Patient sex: M
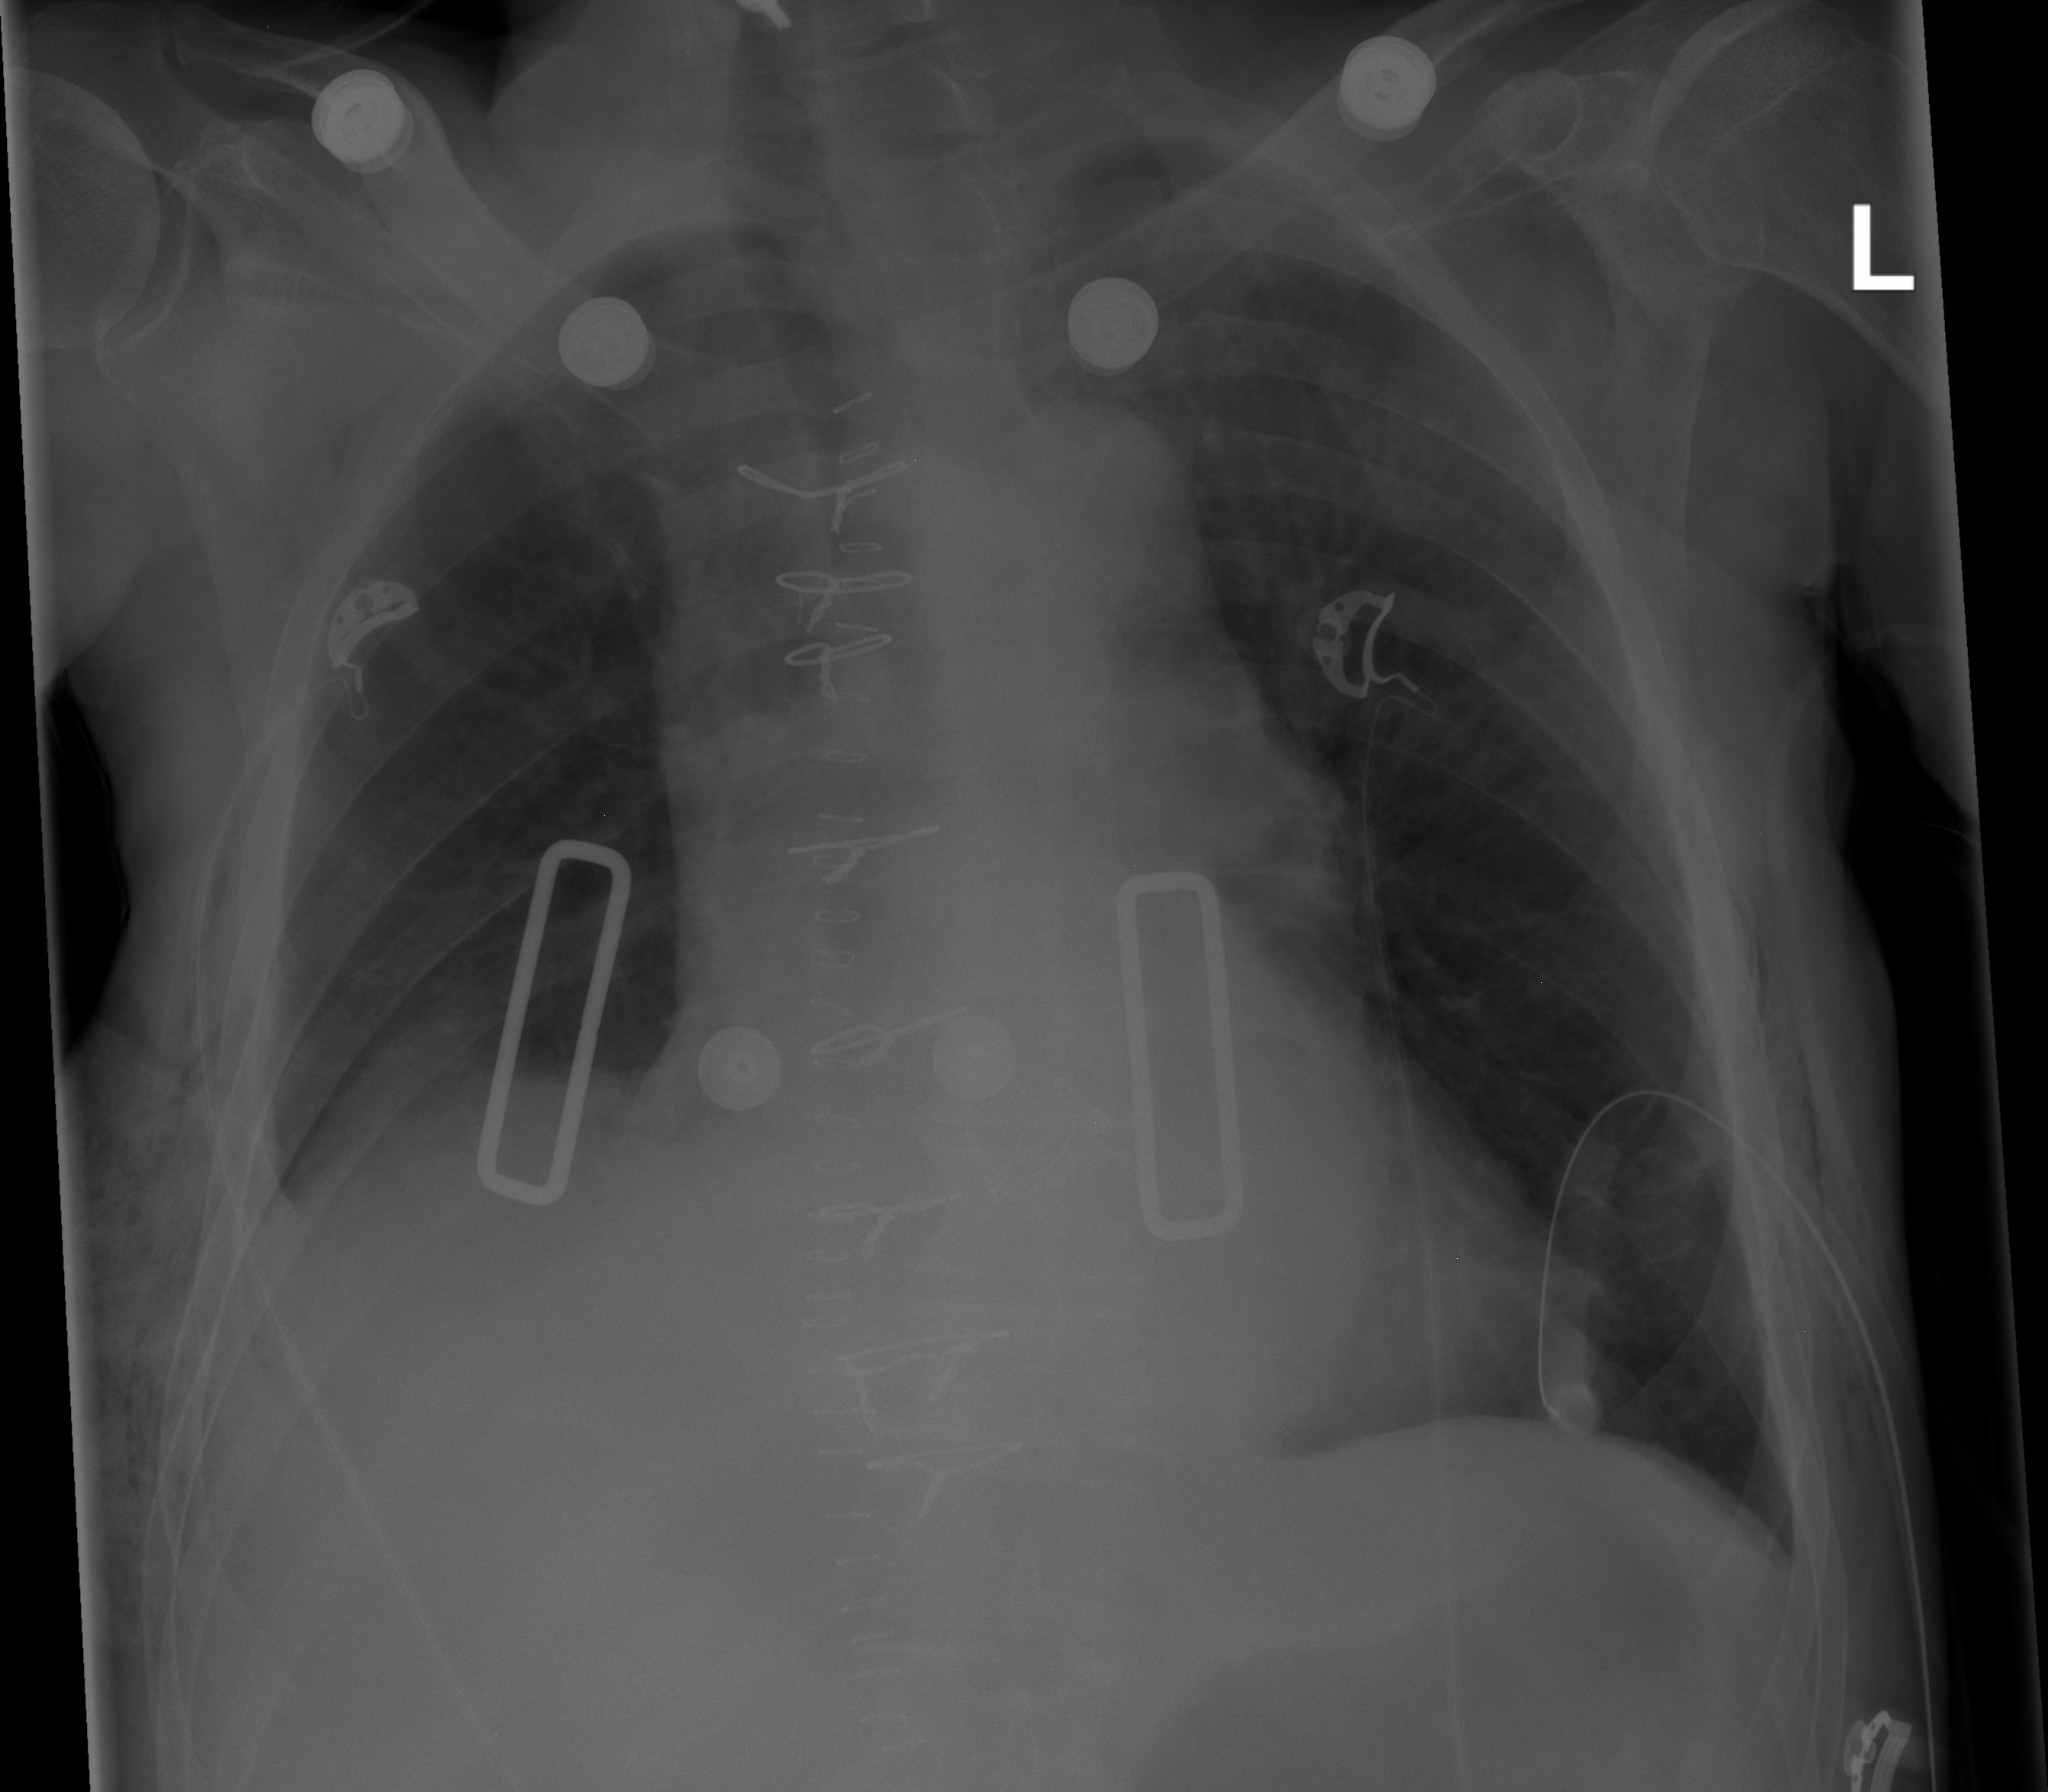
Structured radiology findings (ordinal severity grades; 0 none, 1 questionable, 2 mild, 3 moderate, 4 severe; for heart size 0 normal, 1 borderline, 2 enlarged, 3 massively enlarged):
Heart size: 2
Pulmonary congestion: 2
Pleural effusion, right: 2
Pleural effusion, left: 0
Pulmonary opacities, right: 0
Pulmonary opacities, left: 0
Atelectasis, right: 2
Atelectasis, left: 2